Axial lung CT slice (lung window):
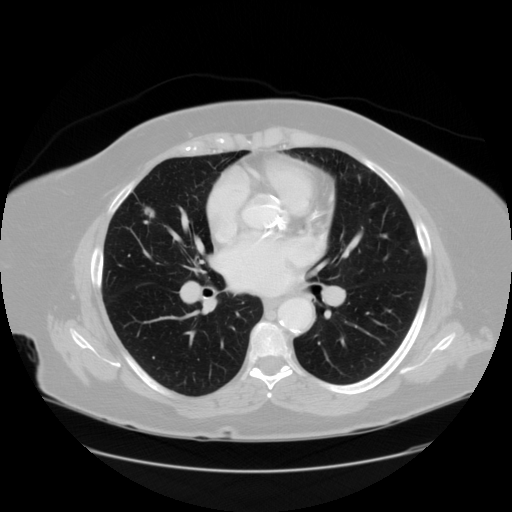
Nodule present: yes
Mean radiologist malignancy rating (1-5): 2.75